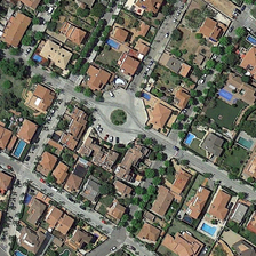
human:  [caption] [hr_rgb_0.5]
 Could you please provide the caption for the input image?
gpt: The roads are lined with trees.

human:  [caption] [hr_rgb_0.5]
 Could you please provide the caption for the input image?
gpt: Brown roofs lined up on both sides.

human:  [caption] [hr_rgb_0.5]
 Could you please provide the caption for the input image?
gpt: On both sides of the road are rows of brown roofed houses.

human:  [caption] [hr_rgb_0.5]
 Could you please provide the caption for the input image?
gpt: The street is lined with trees.

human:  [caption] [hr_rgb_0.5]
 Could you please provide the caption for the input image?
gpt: on both sides of the road were rows of houses with brown roof.